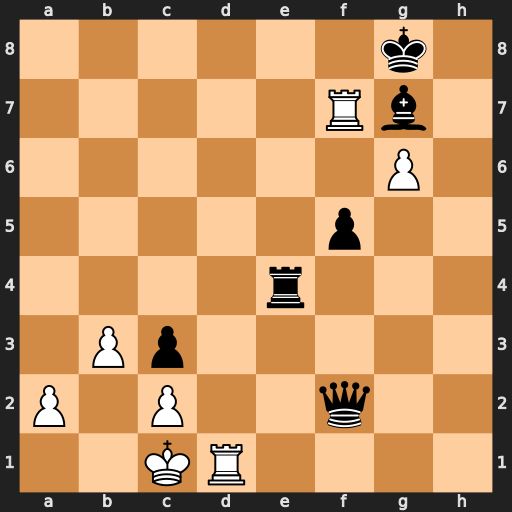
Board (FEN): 6k1/5Rb1/6P1/5p2/4r3/1Pp5/P1P2q2/2KR4
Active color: w
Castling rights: -
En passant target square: -
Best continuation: Rd8+ Re8 Rxe8+ Bf8 Rexf8#